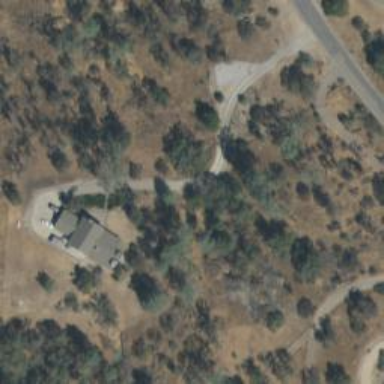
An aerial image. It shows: Driveway.